Interaction volume radius: 10 \u00c5
Interaction volume height: 15 \u00c5
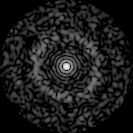
Disorder parameter: 0.8357